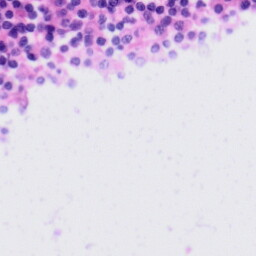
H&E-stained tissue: Tonsil